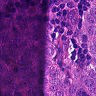
Metastatic tissue present: yes